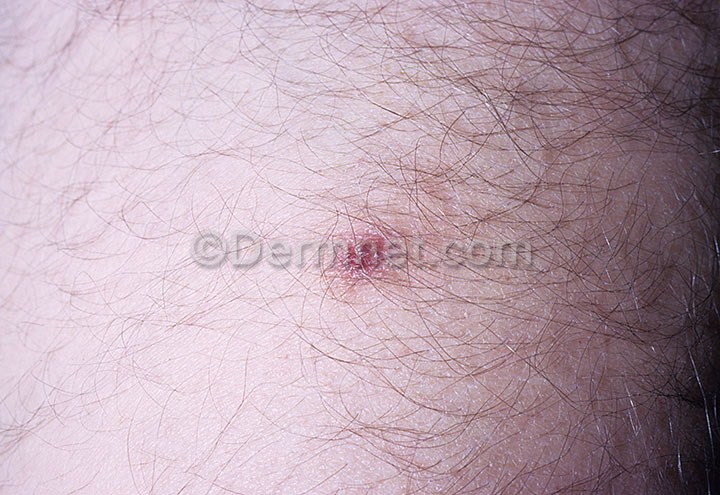
Disease: Herpes HPV and other STDs Photos